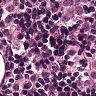
Metastatic tissue present: yes